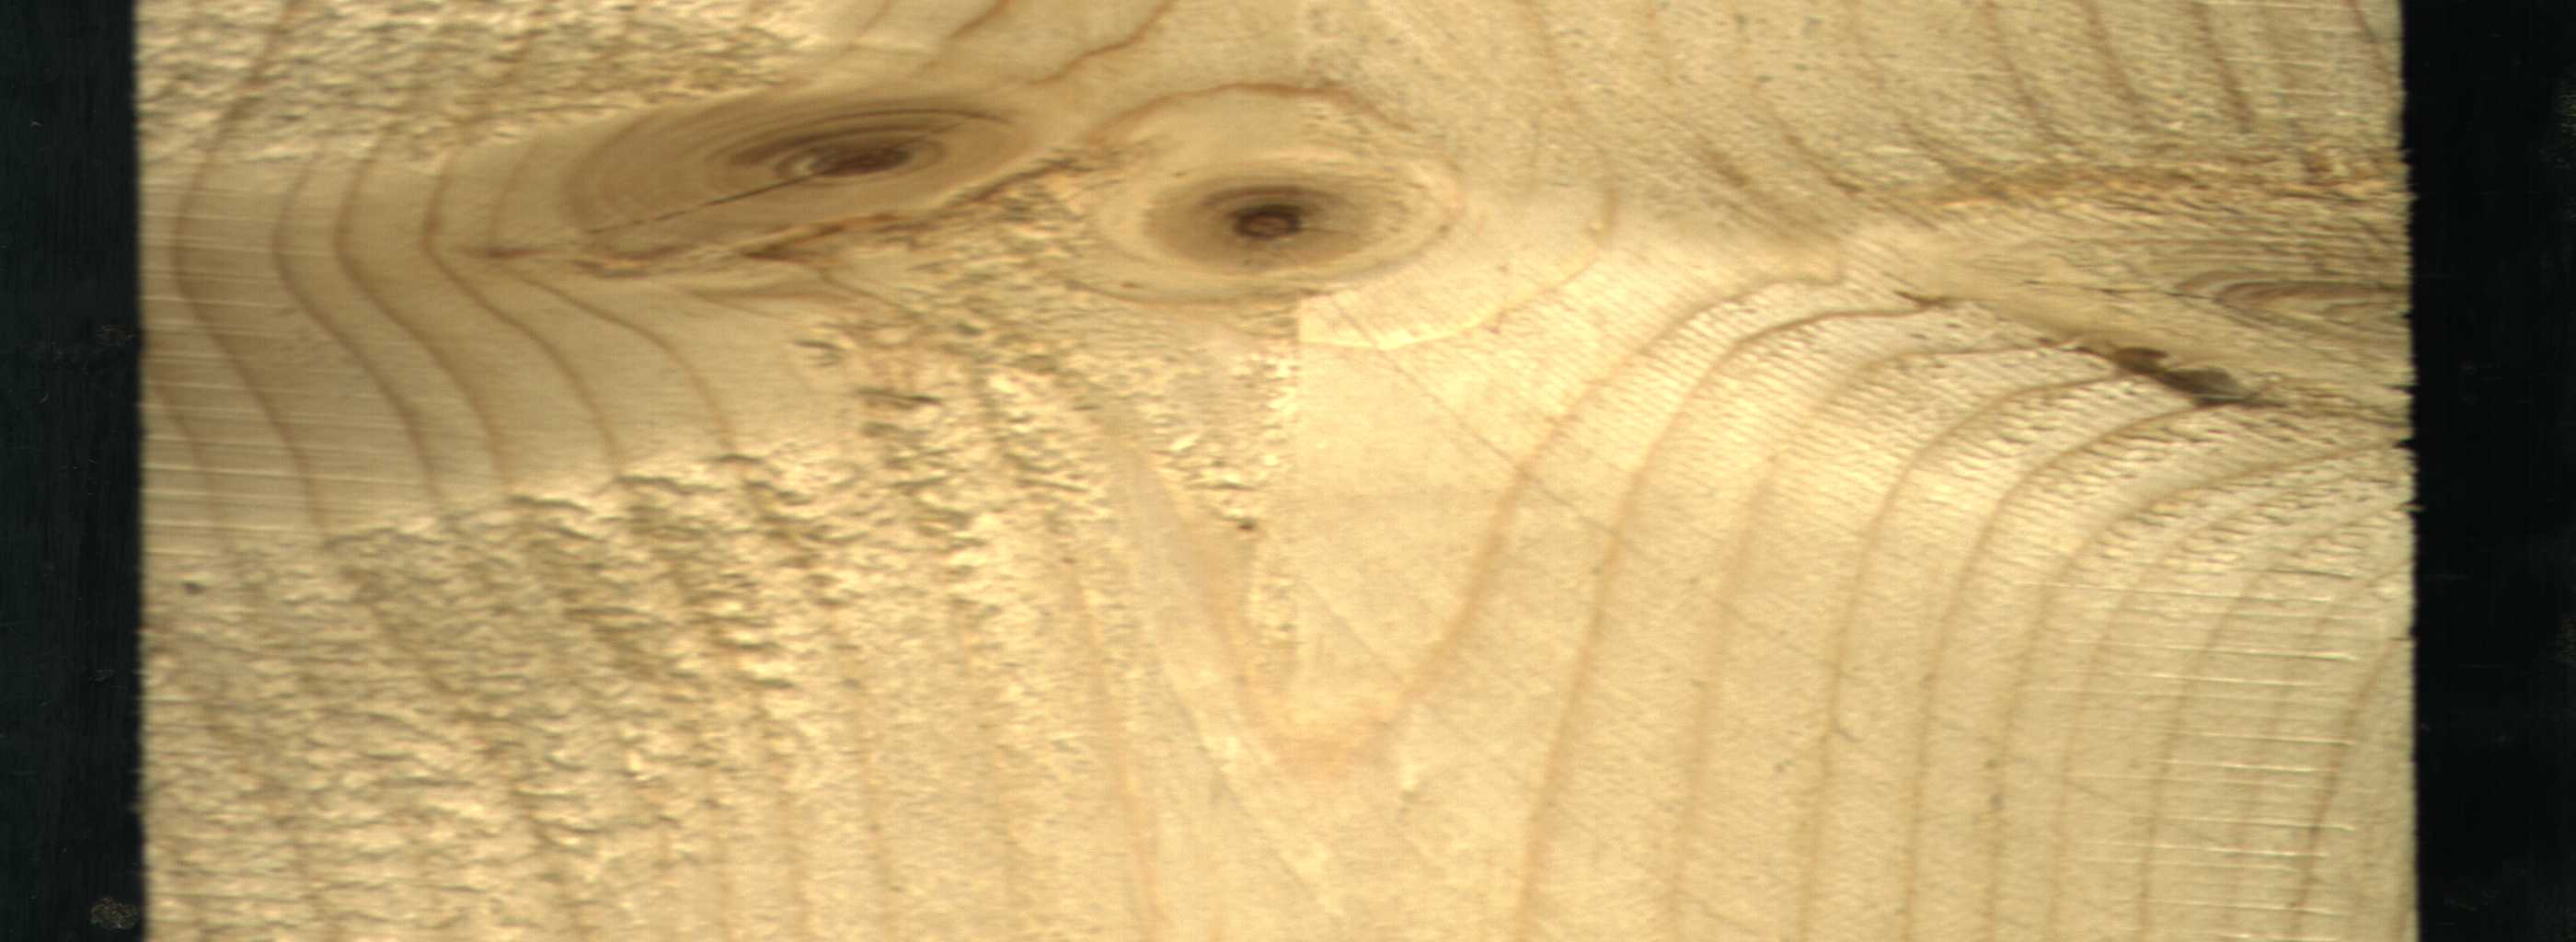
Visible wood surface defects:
knot_with_crack
Live_Knot
Live_Knot